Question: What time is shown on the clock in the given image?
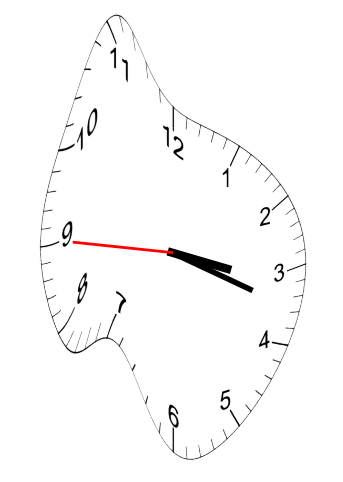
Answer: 03:17:45